Interaction volume radius: 5 \u00c5
Interaction volume height: 10 \u00c5
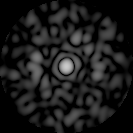
Disorder parameter: 0.7957